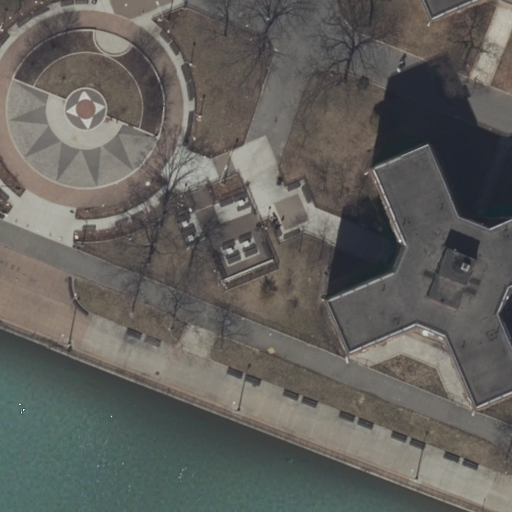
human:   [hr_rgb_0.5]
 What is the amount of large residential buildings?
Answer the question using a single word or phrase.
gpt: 1

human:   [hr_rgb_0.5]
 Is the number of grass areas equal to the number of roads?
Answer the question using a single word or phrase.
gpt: no

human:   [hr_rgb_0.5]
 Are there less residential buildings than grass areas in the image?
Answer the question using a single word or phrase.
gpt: no

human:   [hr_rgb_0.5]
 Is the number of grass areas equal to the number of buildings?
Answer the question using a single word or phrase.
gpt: yes

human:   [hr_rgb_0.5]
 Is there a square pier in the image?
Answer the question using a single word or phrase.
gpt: no

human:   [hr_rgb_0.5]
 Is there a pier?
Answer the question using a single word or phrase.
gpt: yes

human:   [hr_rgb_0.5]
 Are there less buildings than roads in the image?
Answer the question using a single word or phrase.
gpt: yes

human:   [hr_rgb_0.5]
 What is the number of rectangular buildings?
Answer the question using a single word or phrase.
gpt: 0

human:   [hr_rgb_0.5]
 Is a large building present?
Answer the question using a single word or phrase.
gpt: yes

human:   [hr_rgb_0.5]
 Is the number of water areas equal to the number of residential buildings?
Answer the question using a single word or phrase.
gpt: no

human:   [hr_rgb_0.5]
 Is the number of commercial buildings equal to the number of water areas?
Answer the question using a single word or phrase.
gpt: no

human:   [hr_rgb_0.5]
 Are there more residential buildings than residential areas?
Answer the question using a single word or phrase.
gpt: yes

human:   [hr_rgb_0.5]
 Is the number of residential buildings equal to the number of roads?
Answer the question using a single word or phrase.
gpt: no

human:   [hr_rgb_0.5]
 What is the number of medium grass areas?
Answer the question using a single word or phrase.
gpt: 2

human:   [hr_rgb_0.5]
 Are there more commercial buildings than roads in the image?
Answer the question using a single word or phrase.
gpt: no

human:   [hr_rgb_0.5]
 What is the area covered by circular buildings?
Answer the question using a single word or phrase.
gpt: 0m2

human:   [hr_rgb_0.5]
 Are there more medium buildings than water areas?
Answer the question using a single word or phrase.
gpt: no

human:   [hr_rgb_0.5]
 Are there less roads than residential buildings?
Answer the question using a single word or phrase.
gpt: no

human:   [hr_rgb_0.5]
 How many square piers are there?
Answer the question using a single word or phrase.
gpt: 0

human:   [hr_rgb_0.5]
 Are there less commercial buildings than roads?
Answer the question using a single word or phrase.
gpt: yes

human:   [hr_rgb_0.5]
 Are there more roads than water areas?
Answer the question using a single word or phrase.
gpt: yes

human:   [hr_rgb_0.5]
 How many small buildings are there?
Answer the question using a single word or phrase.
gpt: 0

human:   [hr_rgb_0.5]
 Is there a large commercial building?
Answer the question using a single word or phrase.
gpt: no

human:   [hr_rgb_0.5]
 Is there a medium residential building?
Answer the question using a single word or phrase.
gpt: yes

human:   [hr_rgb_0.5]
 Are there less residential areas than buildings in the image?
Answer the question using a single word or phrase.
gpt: yes

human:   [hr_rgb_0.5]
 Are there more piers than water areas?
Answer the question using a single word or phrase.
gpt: no

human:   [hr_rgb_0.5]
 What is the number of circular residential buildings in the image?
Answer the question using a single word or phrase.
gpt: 0

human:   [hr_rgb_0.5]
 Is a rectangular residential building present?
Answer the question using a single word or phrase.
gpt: no

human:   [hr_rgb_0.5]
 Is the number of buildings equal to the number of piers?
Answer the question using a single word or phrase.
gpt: no

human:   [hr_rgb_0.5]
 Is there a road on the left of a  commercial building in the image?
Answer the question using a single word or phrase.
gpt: no

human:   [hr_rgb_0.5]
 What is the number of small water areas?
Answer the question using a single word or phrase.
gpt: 0

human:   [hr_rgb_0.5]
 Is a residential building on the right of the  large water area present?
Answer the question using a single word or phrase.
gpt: yes

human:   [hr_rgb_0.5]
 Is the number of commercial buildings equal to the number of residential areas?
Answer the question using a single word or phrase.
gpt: no

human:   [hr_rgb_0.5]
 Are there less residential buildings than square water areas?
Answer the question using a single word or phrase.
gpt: no

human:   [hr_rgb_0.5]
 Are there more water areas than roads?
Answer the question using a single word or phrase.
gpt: no

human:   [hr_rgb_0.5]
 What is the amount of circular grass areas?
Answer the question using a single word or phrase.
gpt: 0